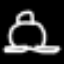
Label: frog